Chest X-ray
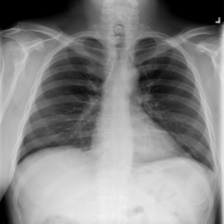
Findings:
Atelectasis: negative
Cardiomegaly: negative
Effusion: negative
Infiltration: positive
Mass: negative
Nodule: negative
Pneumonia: negative
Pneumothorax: negative
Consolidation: negative
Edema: negative
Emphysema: negative
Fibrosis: negative
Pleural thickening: negative
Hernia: negative